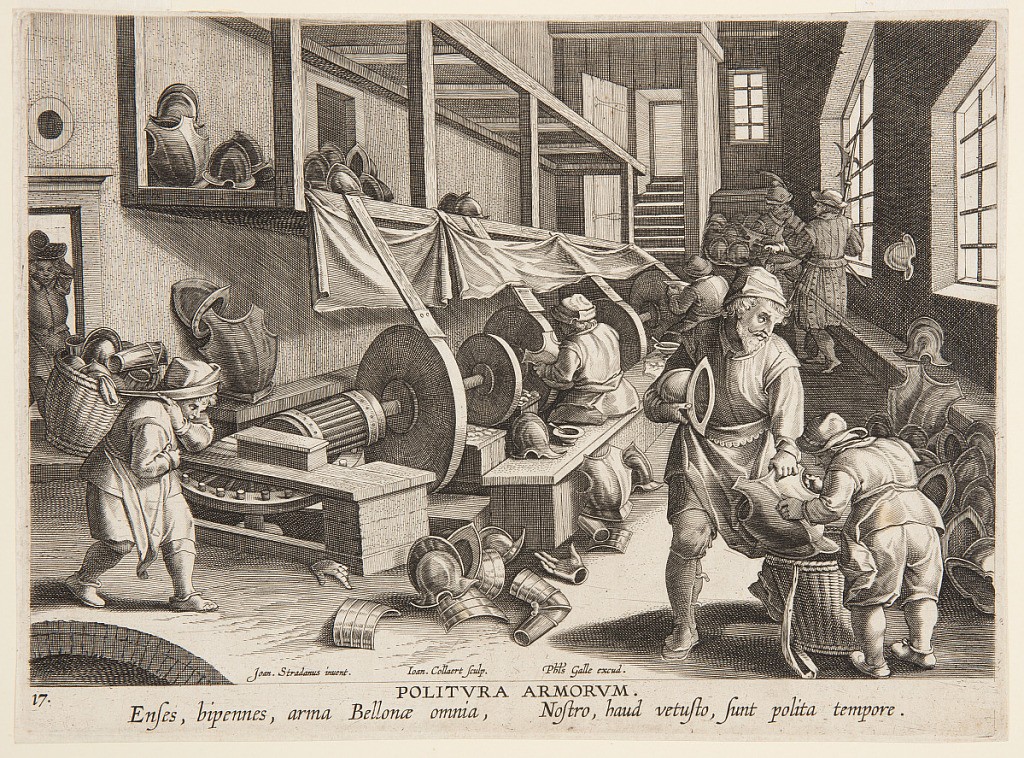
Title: Armor making and polishing
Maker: Jan van der Straet, called Stradanus, Flemish, 1523–1605
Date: About 1580
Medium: Black ink on white paper
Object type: Print
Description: Horizontal rectangle. Activities of finishing, polishing and packing armor are seen. Two figures sit before large grinding wheels. Below, title: ''POLITVRA ARMORVM'' and designer's names. Plate 17 of the ''Nova Reperta''.